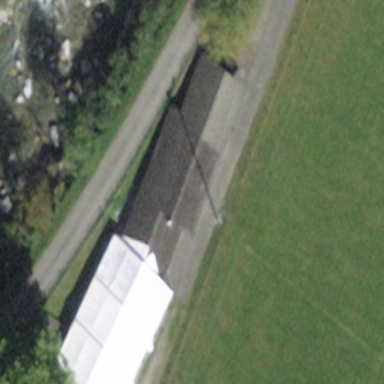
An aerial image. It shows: Hut.